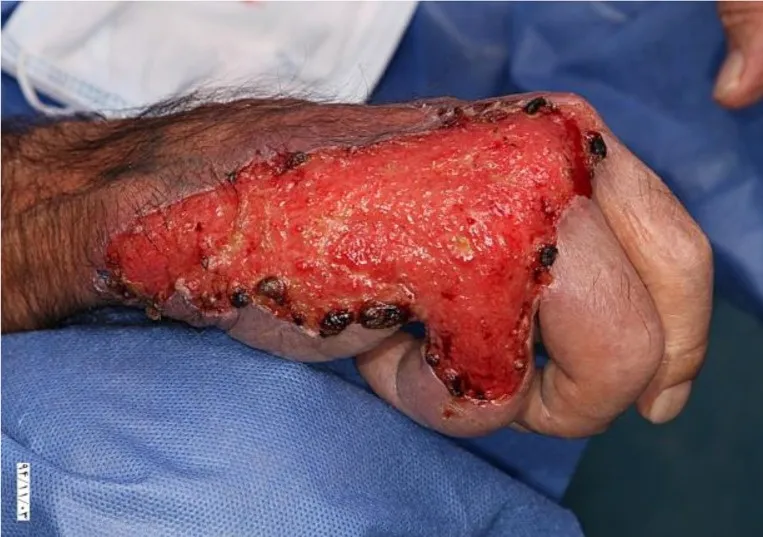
Ulcerative lesion on the right hand.
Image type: medical_photograph (other_medical_photograph)